Question: Count the number of objects in the diagram.
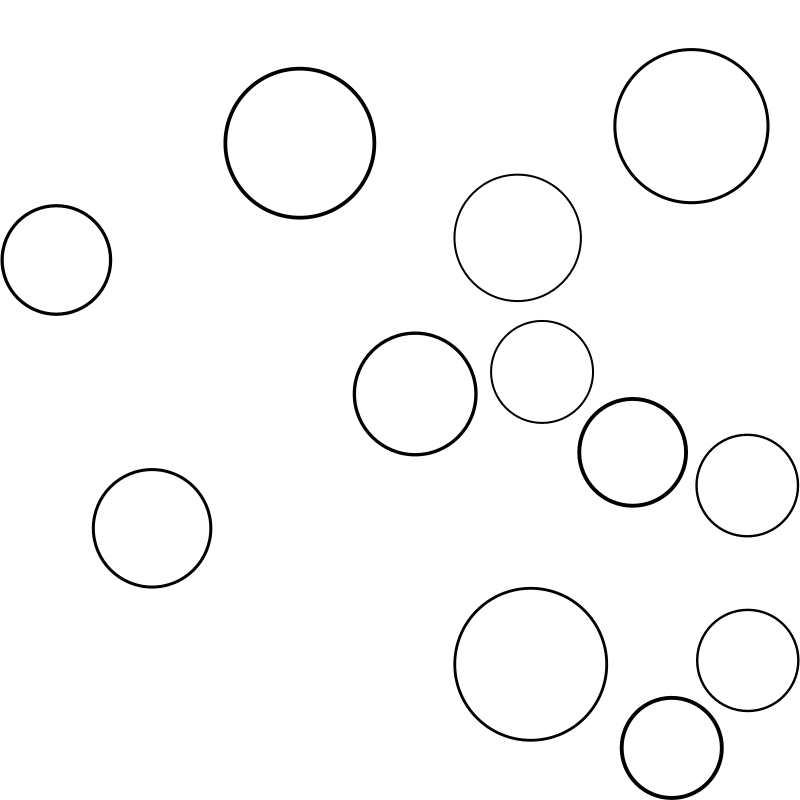
Answer: 12